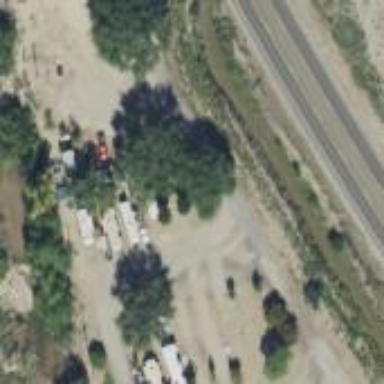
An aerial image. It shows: Caravan site with sanitary dump station.